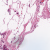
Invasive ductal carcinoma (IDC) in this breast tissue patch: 0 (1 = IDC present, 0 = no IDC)